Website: crate-barrel
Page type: address-validator
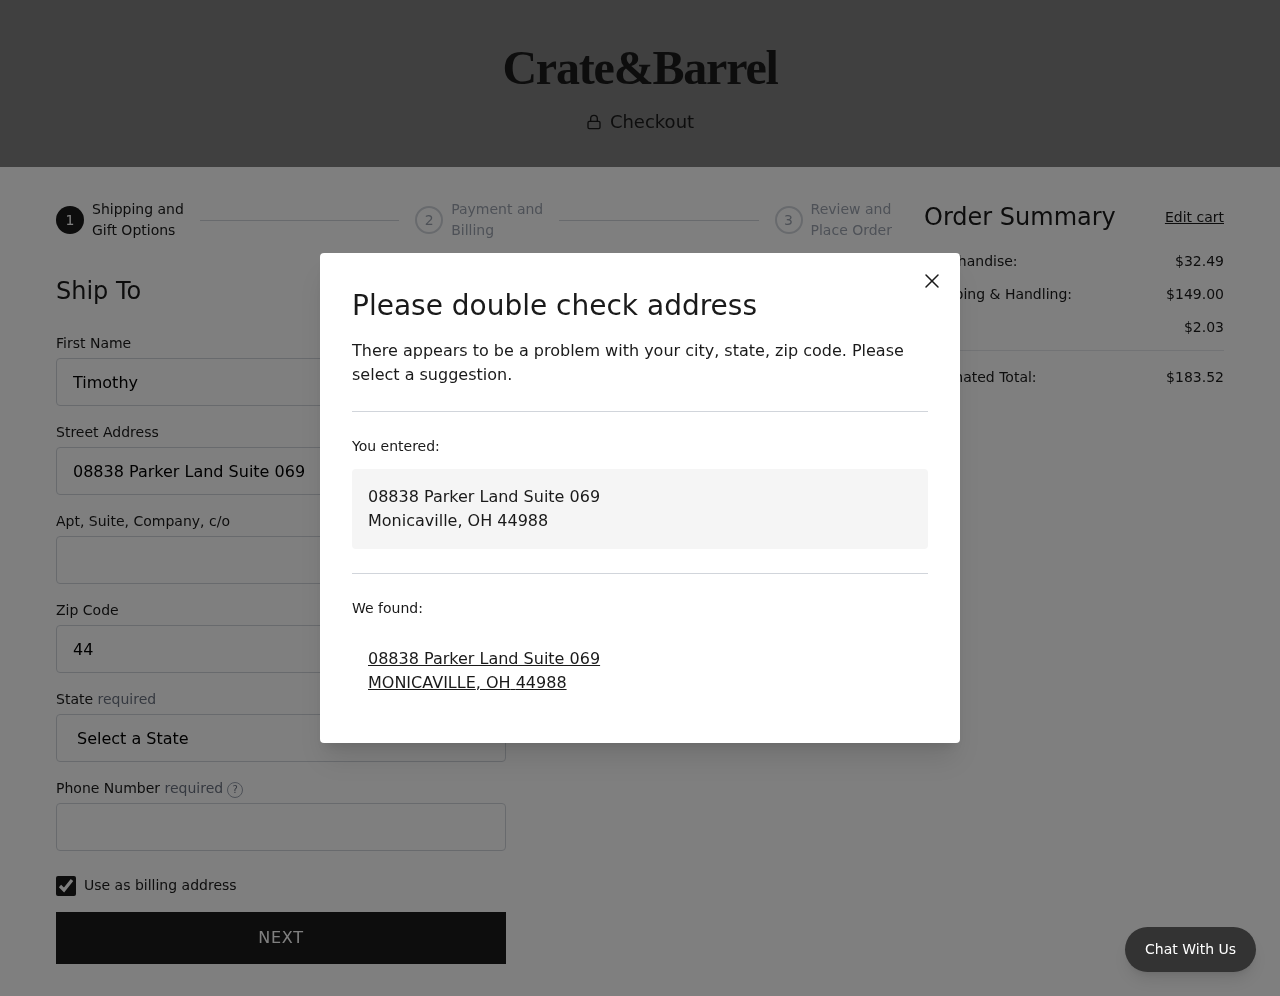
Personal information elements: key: PII_CITY
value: Monicaville
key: PII_CITY
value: MONICAVILLE
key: PII_FIRSTNAME
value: Timothy
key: PII_PHONE
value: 7848020587
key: PII_POSTCODE
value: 44988
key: PII_STATE
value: Ohio
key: PII_STATE_ABBR
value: OH
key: PII_STREET
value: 08838 Parker Land Suite 069
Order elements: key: ORDER_SUBTOTAL
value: $32.49
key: ORDER_SHIPPING_COST
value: $149.00
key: ORDER_TAX
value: $2.03
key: ORDER_TOTAL
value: $183.52